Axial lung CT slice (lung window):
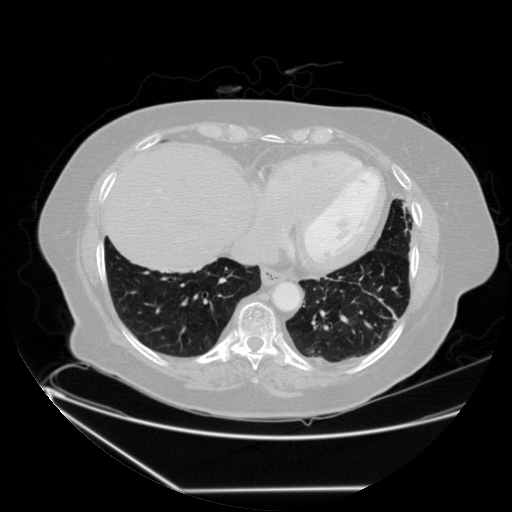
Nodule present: no